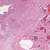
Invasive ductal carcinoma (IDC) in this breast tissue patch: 0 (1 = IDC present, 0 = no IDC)